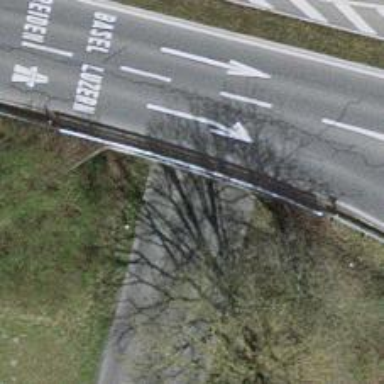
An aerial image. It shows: Tertiary road passing through tunnel with asphalt surface.